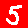
Digit: 5